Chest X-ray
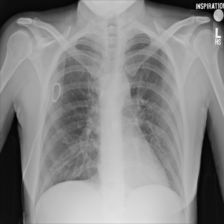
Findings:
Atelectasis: negative
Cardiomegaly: negative
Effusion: negative
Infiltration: negative
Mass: negative
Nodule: negative
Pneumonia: negative
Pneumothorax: positive
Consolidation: negative
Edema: negative
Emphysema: negative
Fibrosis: negative
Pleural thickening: negative
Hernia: negative